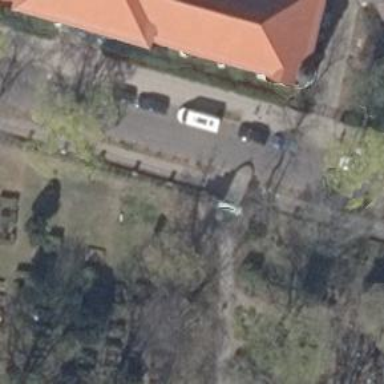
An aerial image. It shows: Footway.